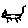
Label: cat